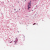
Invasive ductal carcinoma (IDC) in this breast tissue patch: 0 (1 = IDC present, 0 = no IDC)